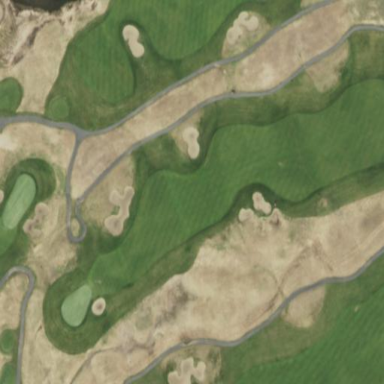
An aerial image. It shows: Grassy area designated as golf fairway.